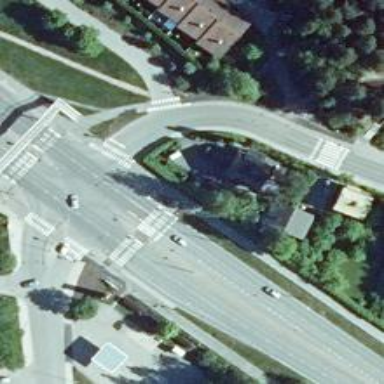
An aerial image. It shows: Marked footway crossing with asphalt surface. There is crossing island present.